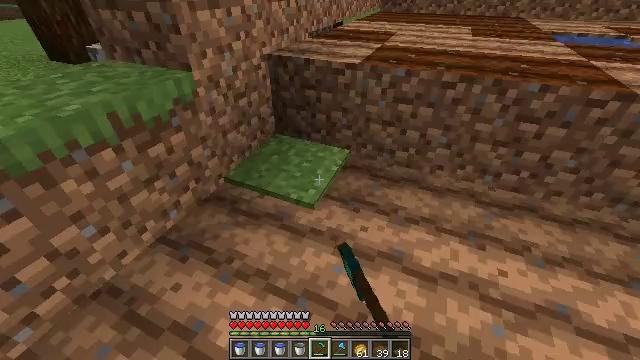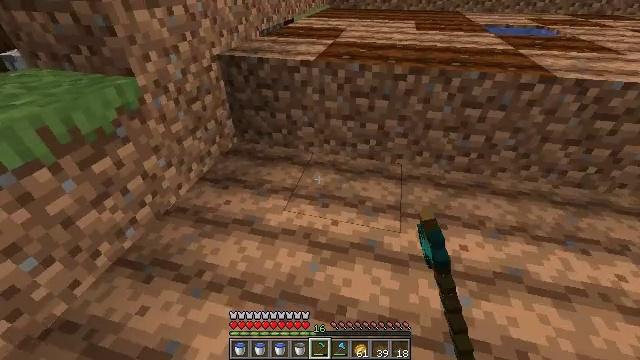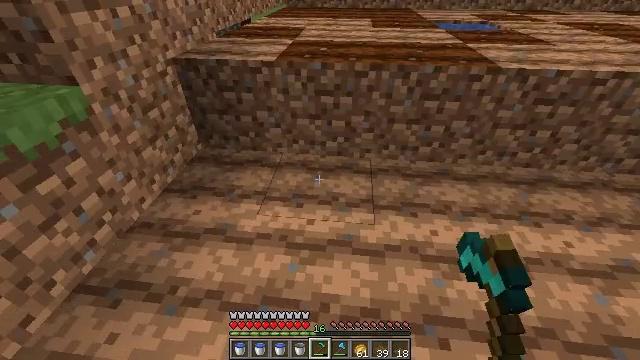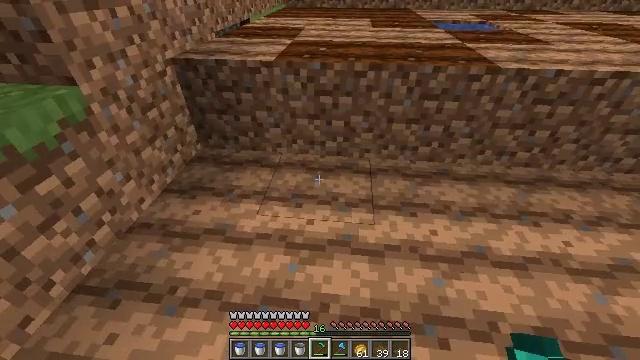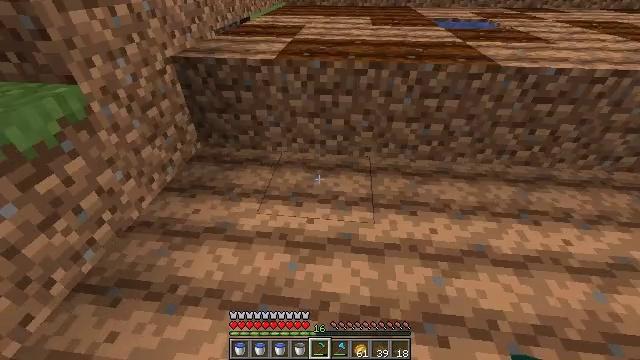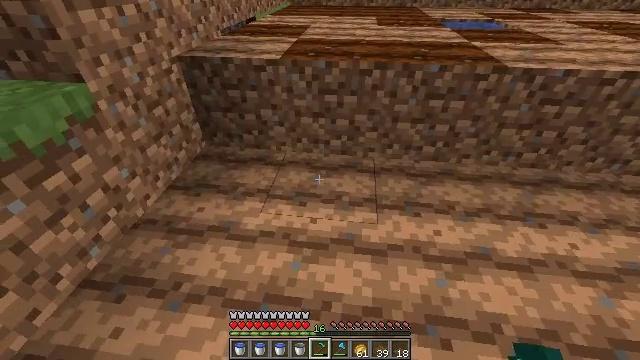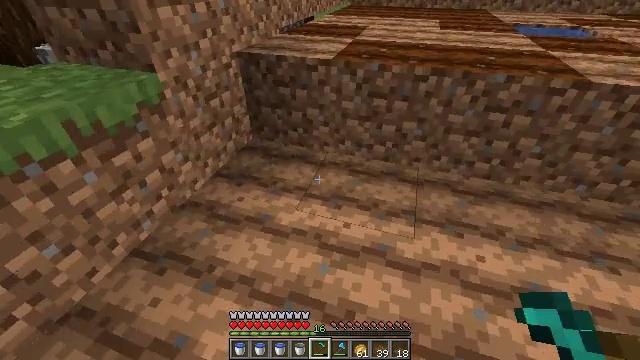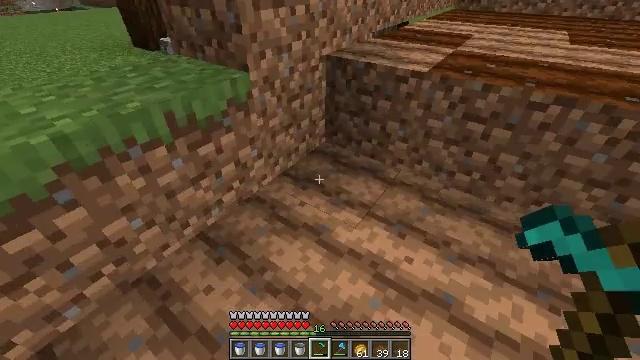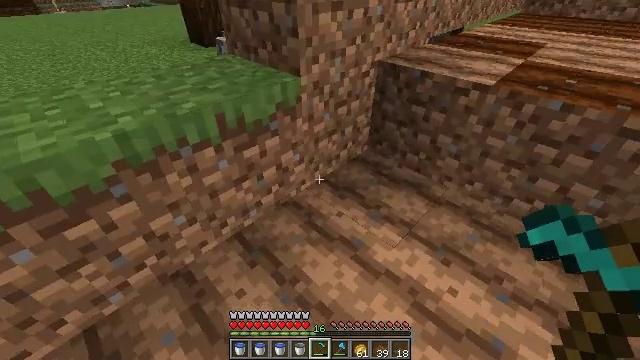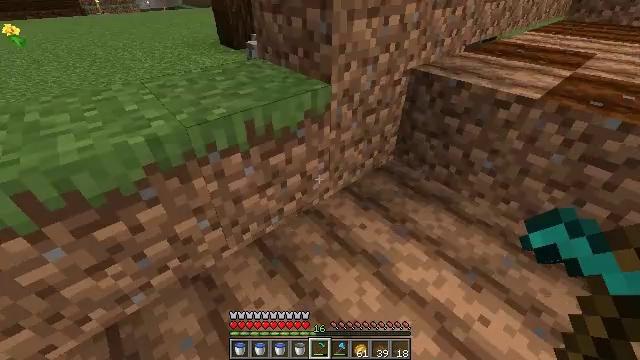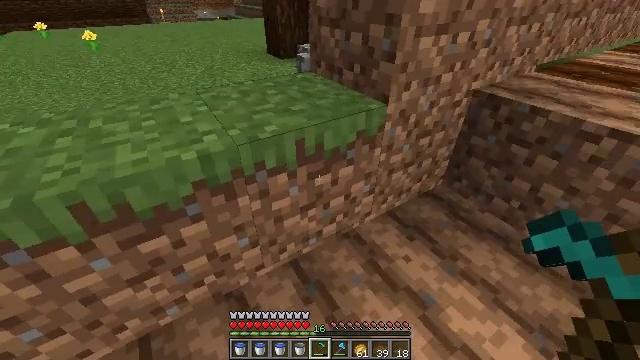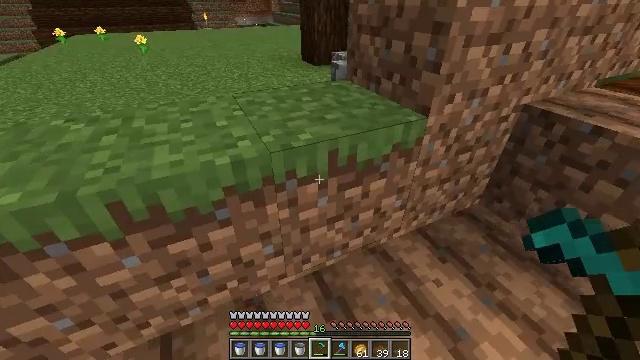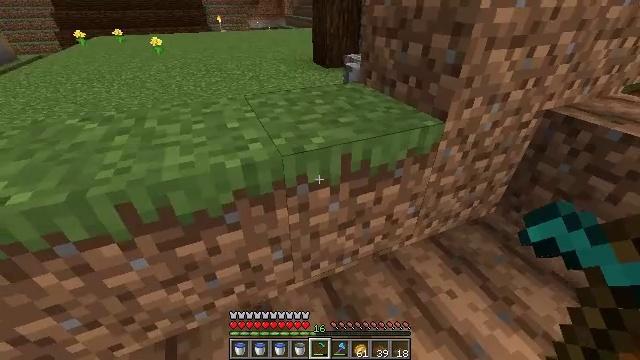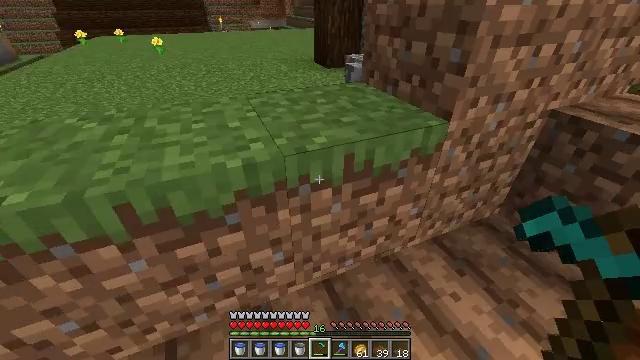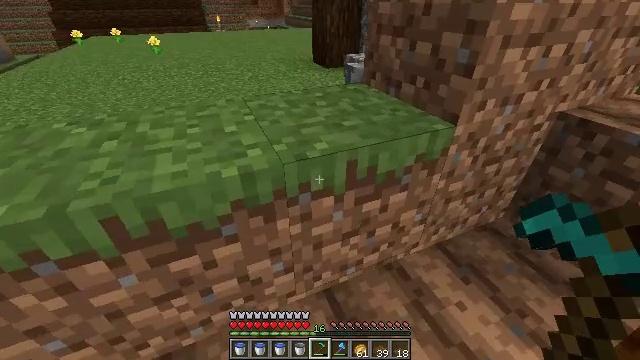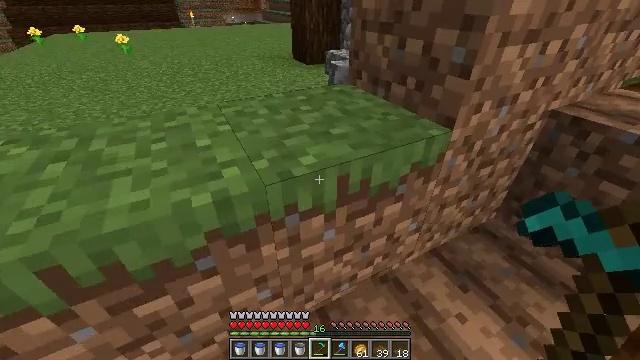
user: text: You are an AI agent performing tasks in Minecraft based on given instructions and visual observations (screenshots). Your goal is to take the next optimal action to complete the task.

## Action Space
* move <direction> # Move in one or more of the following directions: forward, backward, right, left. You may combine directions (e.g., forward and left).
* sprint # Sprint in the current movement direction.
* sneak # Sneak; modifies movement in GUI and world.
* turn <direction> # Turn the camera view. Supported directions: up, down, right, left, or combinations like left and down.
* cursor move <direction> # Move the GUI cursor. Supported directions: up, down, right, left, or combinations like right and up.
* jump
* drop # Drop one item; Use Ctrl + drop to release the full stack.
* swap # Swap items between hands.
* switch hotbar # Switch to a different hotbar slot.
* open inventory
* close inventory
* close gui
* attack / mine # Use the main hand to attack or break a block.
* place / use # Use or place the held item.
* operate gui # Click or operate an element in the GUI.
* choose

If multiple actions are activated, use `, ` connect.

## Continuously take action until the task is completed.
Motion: motion action
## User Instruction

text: Gather potatoes by left-clicking.
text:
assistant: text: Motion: turn right
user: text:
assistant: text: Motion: turn right
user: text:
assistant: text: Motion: no_op
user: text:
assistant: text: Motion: no_op
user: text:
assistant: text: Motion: turn left
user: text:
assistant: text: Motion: move forward, turn left
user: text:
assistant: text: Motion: move forward and move left, turn left
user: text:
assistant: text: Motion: move forward and move left, turn left
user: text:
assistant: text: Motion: move forward and move left, turn left
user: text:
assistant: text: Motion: turn left and up
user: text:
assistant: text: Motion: turn left and up
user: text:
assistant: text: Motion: turn left
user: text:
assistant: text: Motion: no_op
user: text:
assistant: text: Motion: move forward
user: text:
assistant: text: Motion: move forward, turn right
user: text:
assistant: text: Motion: move forward, turn right
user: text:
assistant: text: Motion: move forward
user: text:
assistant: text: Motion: move forward and move left, turn right
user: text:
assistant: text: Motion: move forward and move left, turn right and down
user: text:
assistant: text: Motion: move forward and move left, turn right and down
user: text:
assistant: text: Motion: move forward and move left, turn right and down
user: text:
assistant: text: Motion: move forward and move left, turn right and down
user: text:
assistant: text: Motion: move forward and move left, turn right and down, jump
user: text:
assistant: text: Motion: move forward and move left, jump
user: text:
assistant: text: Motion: move forward and move left, jump
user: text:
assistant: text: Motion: move forward and move left, turn right, jump
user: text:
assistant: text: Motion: move forward and move left, jump
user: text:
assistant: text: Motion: move forward
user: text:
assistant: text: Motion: no_op
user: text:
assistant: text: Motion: turn left